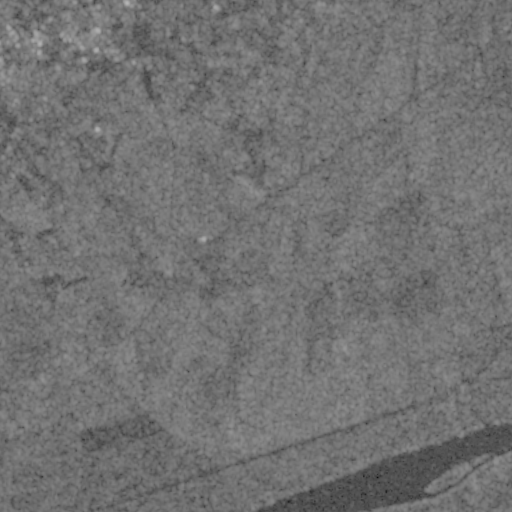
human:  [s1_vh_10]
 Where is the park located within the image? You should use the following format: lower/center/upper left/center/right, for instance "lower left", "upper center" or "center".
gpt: The park is located in the upper left of the image.
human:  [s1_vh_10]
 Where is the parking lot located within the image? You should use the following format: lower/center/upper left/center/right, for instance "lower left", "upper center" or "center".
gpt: The parking lot is located in the upper left of the image.
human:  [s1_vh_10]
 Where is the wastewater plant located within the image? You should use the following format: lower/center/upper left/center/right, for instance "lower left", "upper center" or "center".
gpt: The wastewater plant is located in the center of the image.
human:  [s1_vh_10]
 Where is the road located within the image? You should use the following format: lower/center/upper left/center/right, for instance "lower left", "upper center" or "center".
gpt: There is no road in the image.

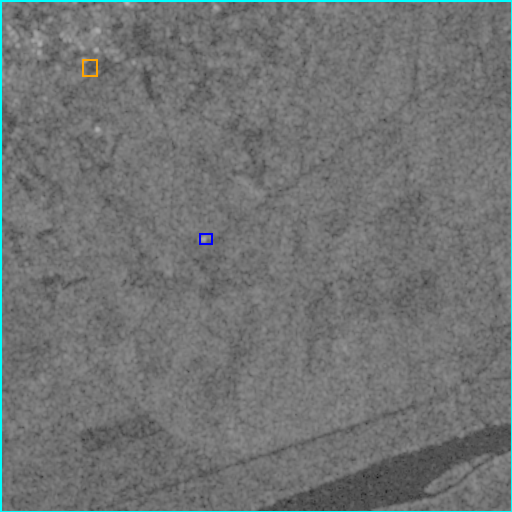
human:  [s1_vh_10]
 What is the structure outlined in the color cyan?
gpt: The structure outlined in cyan is a crop field.
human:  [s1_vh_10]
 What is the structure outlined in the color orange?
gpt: The structure outlined in orange is a park.
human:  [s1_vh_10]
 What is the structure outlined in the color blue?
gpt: The structure outlined in blue is a wastewater plant.
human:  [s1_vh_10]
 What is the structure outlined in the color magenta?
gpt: There is no magenta outline.